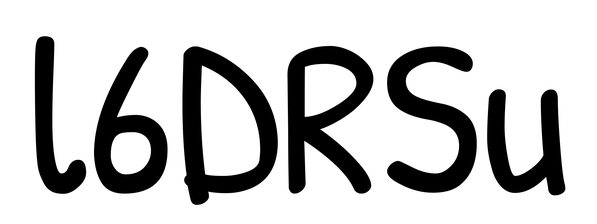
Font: PatrickHand-Regular